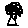
Label: tree